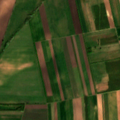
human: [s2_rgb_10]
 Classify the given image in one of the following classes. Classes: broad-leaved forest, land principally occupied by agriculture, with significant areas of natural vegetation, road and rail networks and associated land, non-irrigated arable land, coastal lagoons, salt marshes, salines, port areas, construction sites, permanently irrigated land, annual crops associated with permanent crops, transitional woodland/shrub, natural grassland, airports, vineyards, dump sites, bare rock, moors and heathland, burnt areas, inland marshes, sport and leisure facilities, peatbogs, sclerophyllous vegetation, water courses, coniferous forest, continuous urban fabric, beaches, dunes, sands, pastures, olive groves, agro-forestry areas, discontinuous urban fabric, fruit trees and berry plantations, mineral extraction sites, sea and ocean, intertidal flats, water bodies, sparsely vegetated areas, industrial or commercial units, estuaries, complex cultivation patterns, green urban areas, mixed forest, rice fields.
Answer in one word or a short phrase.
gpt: non-irrigated arable land, land principally occupied by agriculture, with significant areas of natural vegetation